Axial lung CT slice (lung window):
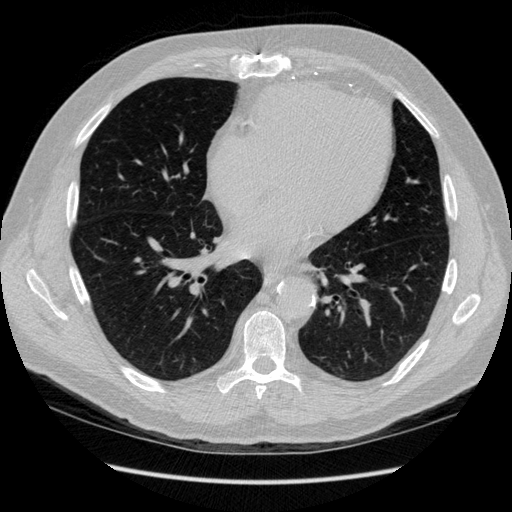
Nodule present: no